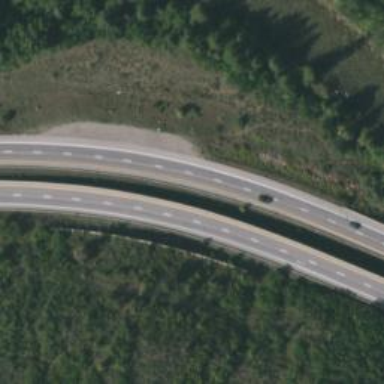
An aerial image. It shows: Trunk highway with asphalt surface and grade1 tracktype.